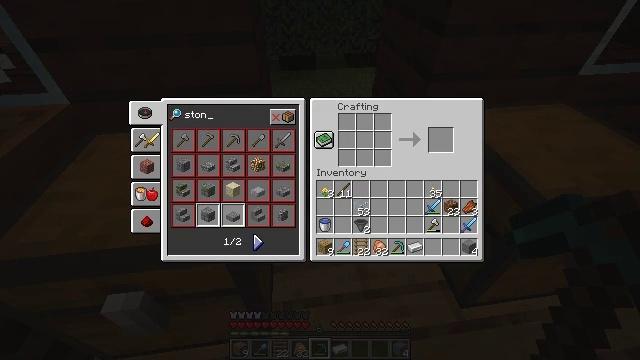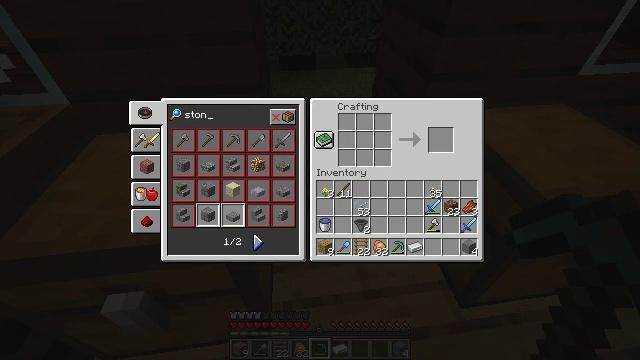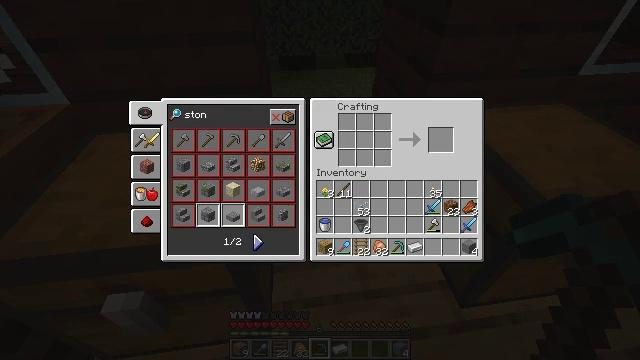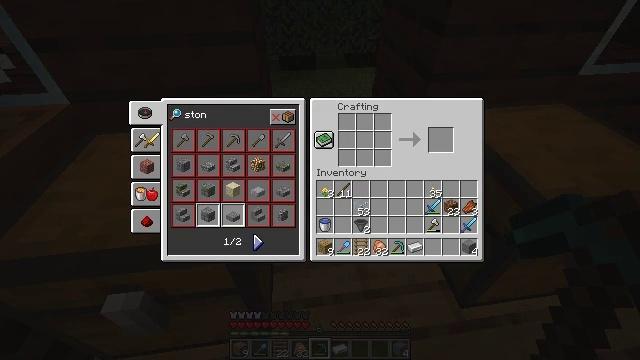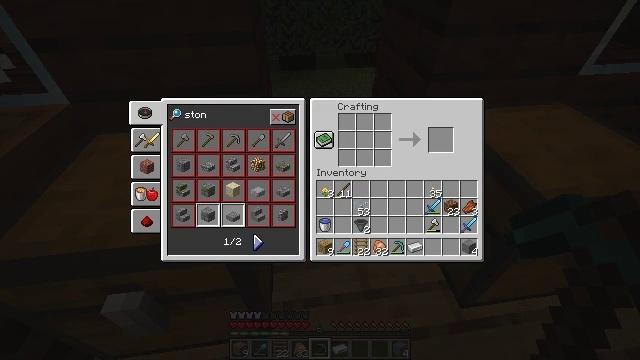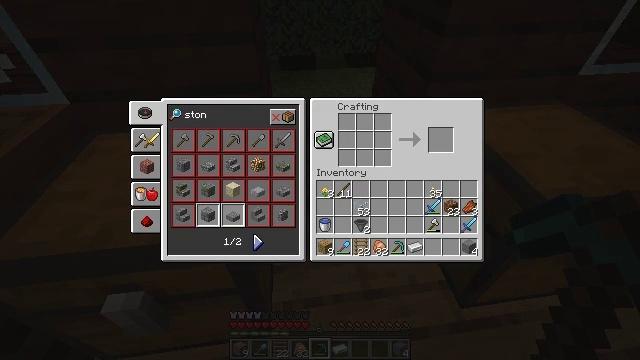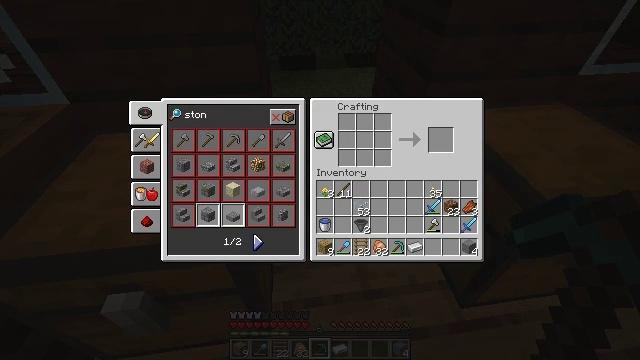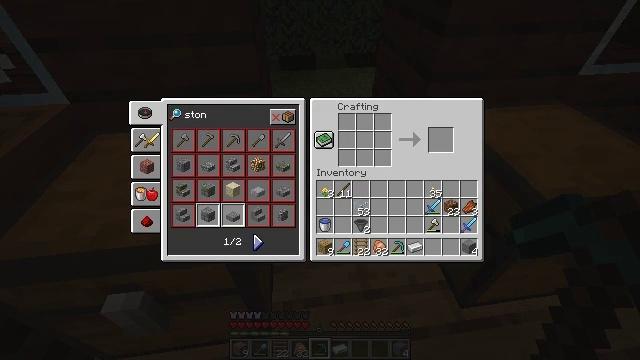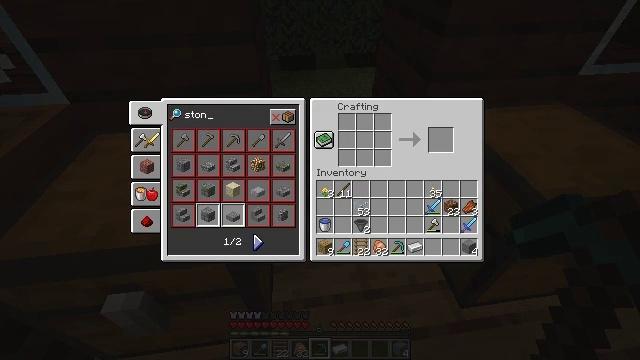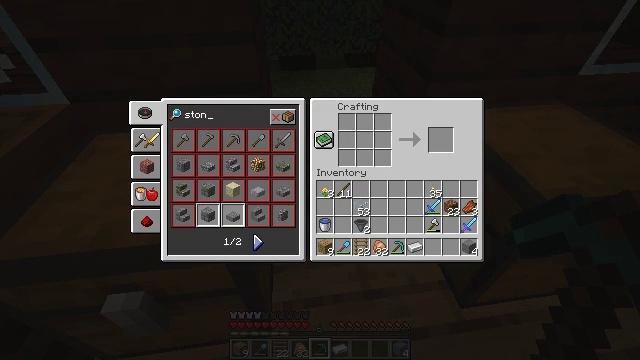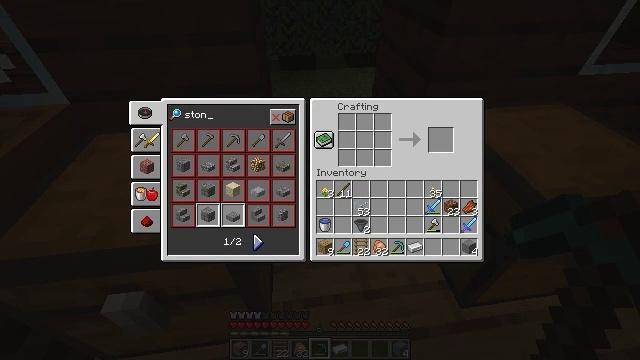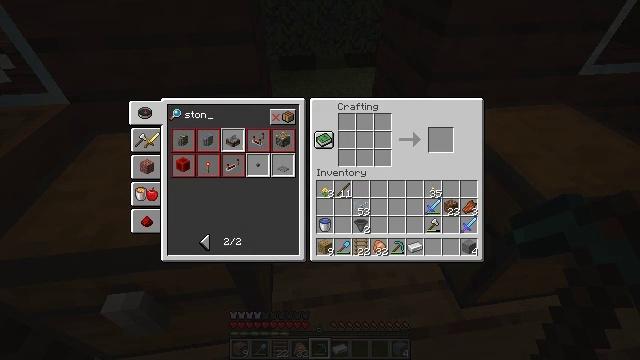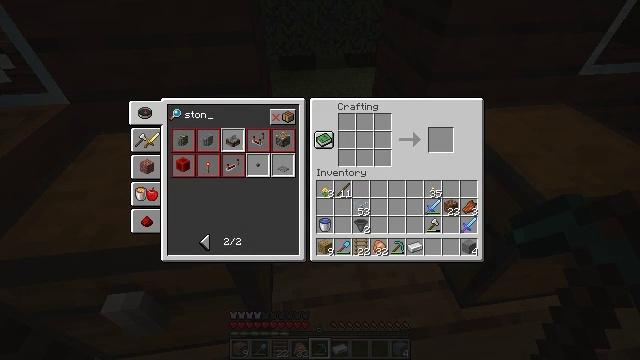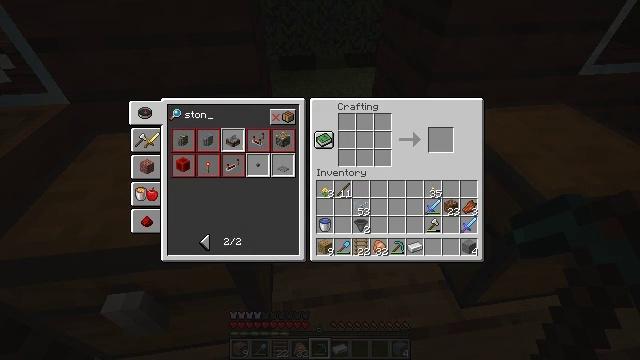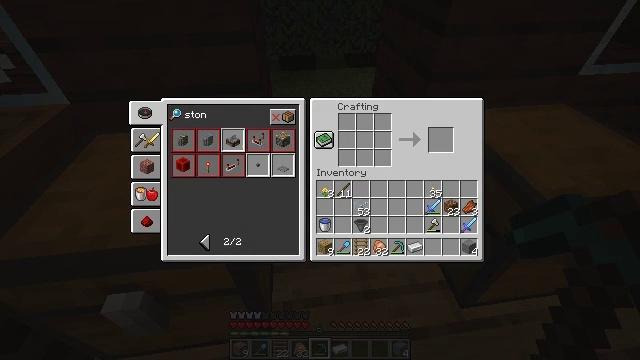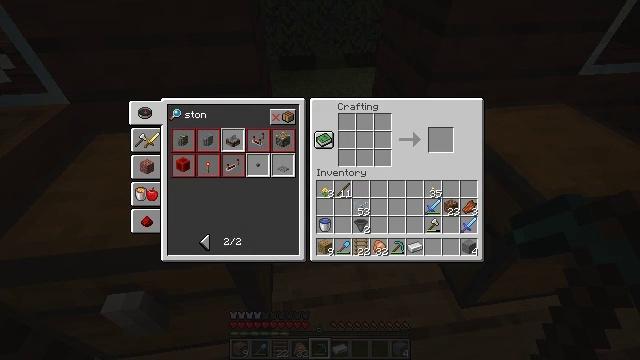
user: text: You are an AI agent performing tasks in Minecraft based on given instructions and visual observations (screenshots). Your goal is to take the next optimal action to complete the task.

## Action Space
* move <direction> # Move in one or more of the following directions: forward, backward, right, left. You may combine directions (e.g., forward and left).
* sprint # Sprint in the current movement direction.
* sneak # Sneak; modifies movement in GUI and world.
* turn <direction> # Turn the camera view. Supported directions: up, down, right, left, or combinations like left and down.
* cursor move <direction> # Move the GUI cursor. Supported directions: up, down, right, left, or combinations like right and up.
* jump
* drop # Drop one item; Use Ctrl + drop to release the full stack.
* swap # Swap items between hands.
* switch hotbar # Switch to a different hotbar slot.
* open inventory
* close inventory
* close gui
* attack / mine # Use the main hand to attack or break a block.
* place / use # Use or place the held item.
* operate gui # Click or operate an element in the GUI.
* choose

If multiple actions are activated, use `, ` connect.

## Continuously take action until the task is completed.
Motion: motion action
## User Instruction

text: Assemble a stonecutter at the crafting table.
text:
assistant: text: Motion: no_op
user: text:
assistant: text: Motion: no_op
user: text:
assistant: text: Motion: no_op
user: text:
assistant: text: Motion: no_op
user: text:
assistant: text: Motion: no_op
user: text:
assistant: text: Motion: no_op
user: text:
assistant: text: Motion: no_op
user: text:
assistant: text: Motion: no_op
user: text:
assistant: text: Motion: no_op
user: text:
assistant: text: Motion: no_op
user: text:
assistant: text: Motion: operate gui
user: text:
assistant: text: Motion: operate gui
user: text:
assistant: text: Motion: operate gui
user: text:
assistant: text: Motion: no_op
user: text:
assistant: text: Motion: no_op
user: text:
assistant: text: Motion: no_op
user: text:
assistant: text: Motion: cursor move up
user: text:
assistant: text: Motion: cursor move up
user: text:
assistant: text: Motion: cursor move up
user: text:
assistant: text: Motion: cursor move up
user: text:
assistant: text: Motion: cursor move up
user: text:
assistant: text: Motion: no_op
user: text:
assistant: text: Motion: no_op
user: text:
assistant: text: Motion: no_op
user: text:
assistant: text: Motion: no_op
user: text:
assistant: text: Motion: no_op
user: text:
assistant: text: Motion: operate gui
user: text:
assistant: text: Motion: operate gui
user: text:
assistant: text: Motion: no_op
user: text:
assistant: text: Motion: no_op